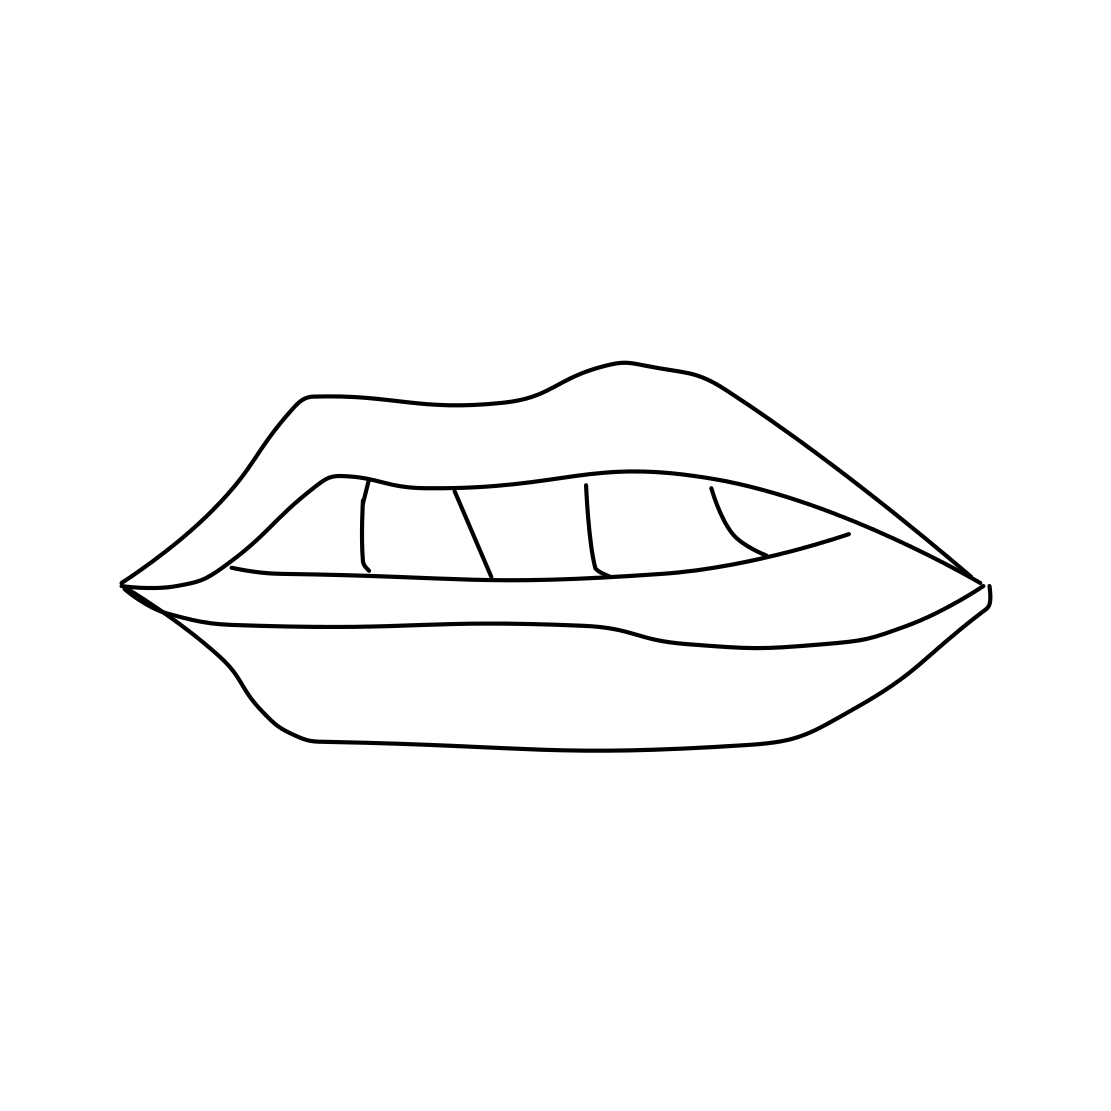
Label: mouth